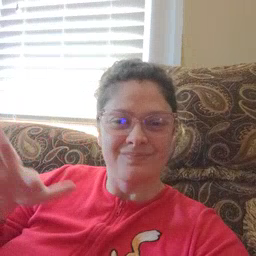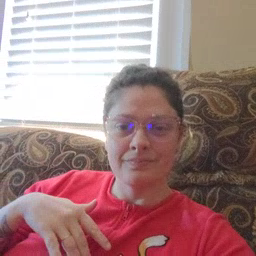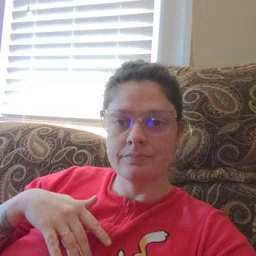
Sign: noisy